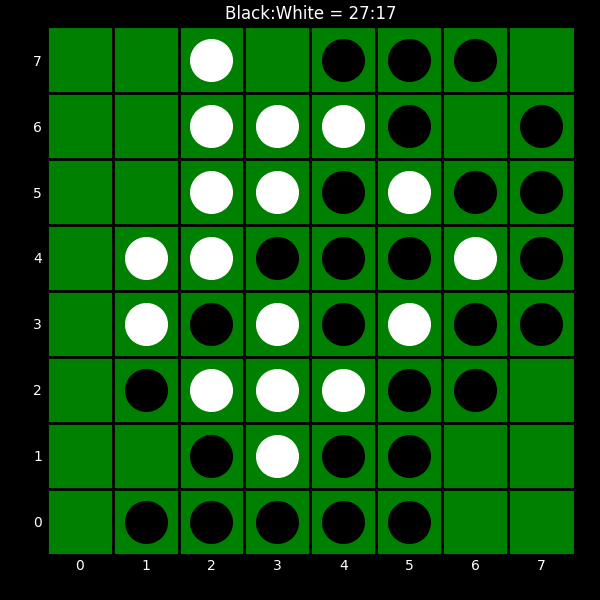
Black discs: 27
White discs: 17